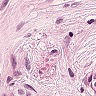
Metastatic tissue present: yes